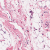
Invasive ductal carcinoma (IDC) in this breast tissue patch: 0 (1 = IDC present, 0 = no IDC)